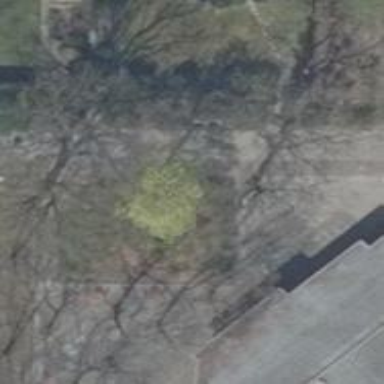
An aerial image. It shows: Deciduous broadleaved tree in park.